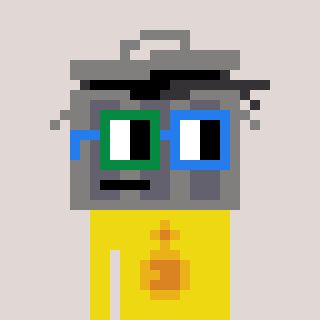
a pixel art character with square green and blue glasses, a trashcan-shaped head and a yellow-colored body on a warm background